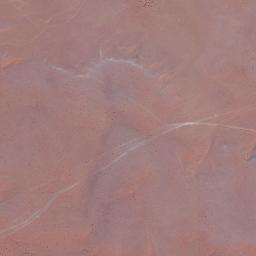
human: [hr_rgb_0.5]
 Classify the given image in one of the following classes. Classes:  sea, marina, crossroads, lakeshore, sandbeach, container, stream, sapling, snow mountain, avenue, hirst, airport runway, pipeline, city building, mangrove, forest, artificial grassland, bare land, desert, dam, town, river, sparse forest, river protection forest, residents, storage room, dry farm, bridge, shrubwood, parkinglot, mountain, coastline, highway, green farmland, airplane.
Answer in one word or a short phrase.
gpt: desert